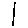
Label: line